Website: home-depot
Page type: billing-address
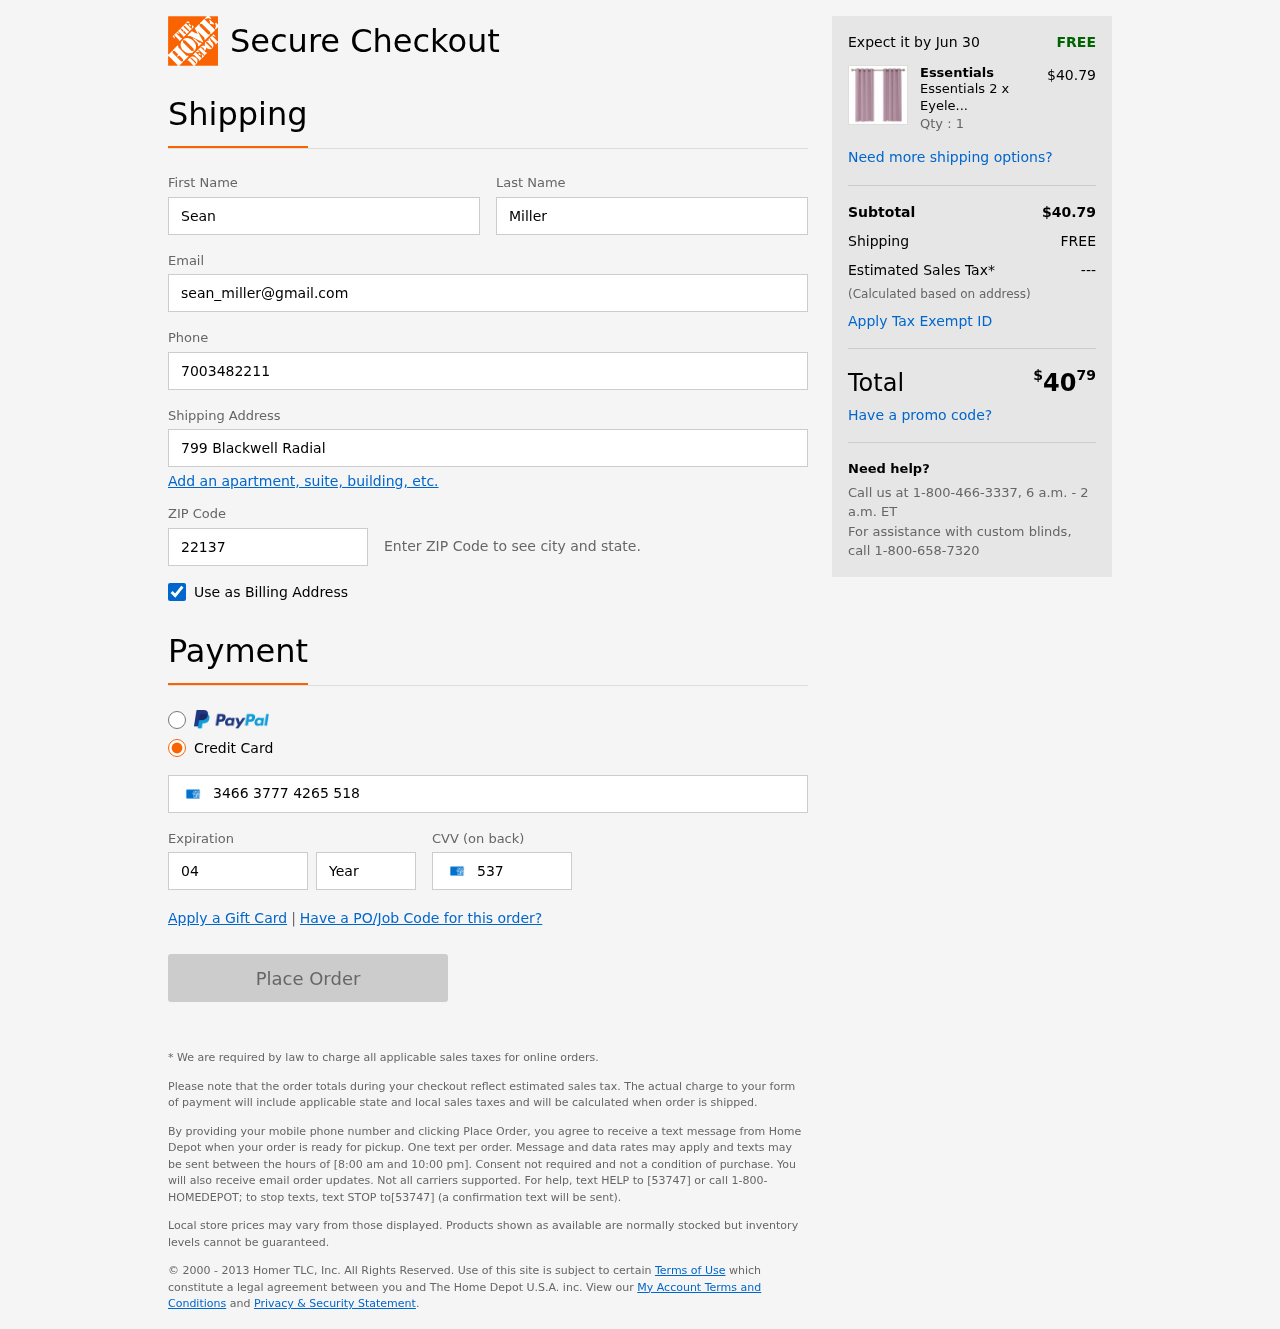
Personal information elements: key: PII_FIRSTNAME
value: Sean
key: PII_LASTNAME
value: Miller
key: PII_EMAIL
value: sean_miller@gmail.com
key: PII_PHONE
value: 7003482211
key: PII_STREET
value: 799 Blackwell Radial
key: PII_POSTCODE
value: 22137
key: PII_CARD_NUMBER
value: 3466 3777 4265 518
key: PII_CARD_EXPIRY_MONTH
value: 04
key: PII_CARD_CVV
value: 5374
Product elements: key: PRODUCT1_BRAND
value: Essentials
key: PRODUCT1_NAME
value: Essentials 2 x Eyelet Curtains
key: PRODUCT1_PRICE
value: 40.79
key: PRODUCT1_QUANTITY
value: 1
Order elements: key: ORDER_DELIVERY_DATE
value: Jun 30
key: ORDER_SUBTOTAL
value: $40.79
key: ORDER_SHIPPING_COST
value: FREE
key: ORDER_TAX
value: ---
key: ORDER_TOTAL2
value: $4079